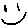
Label: smiley face